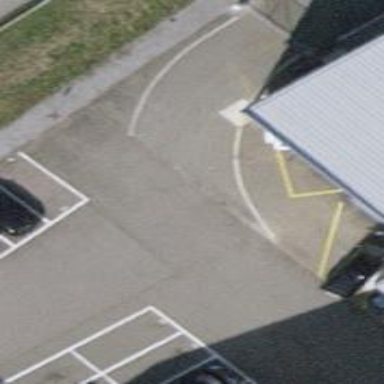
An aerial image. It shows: Parking aisle designated as service road.